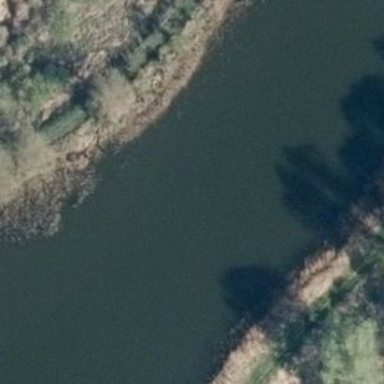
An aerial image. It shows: Canal.